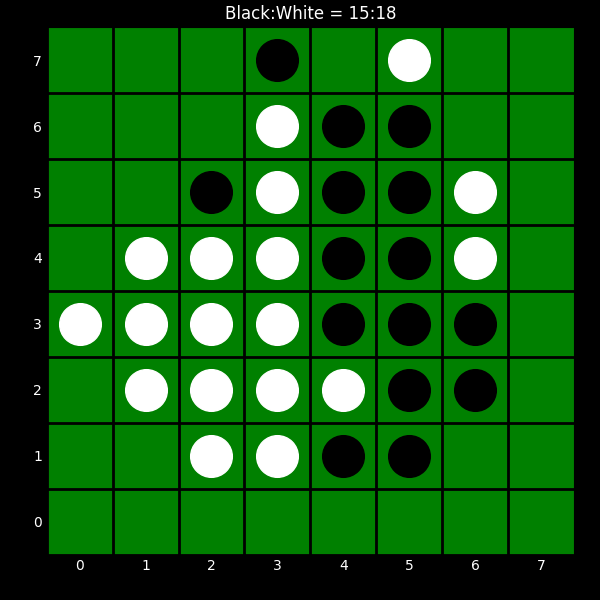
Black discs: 15
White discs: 18